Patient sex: M
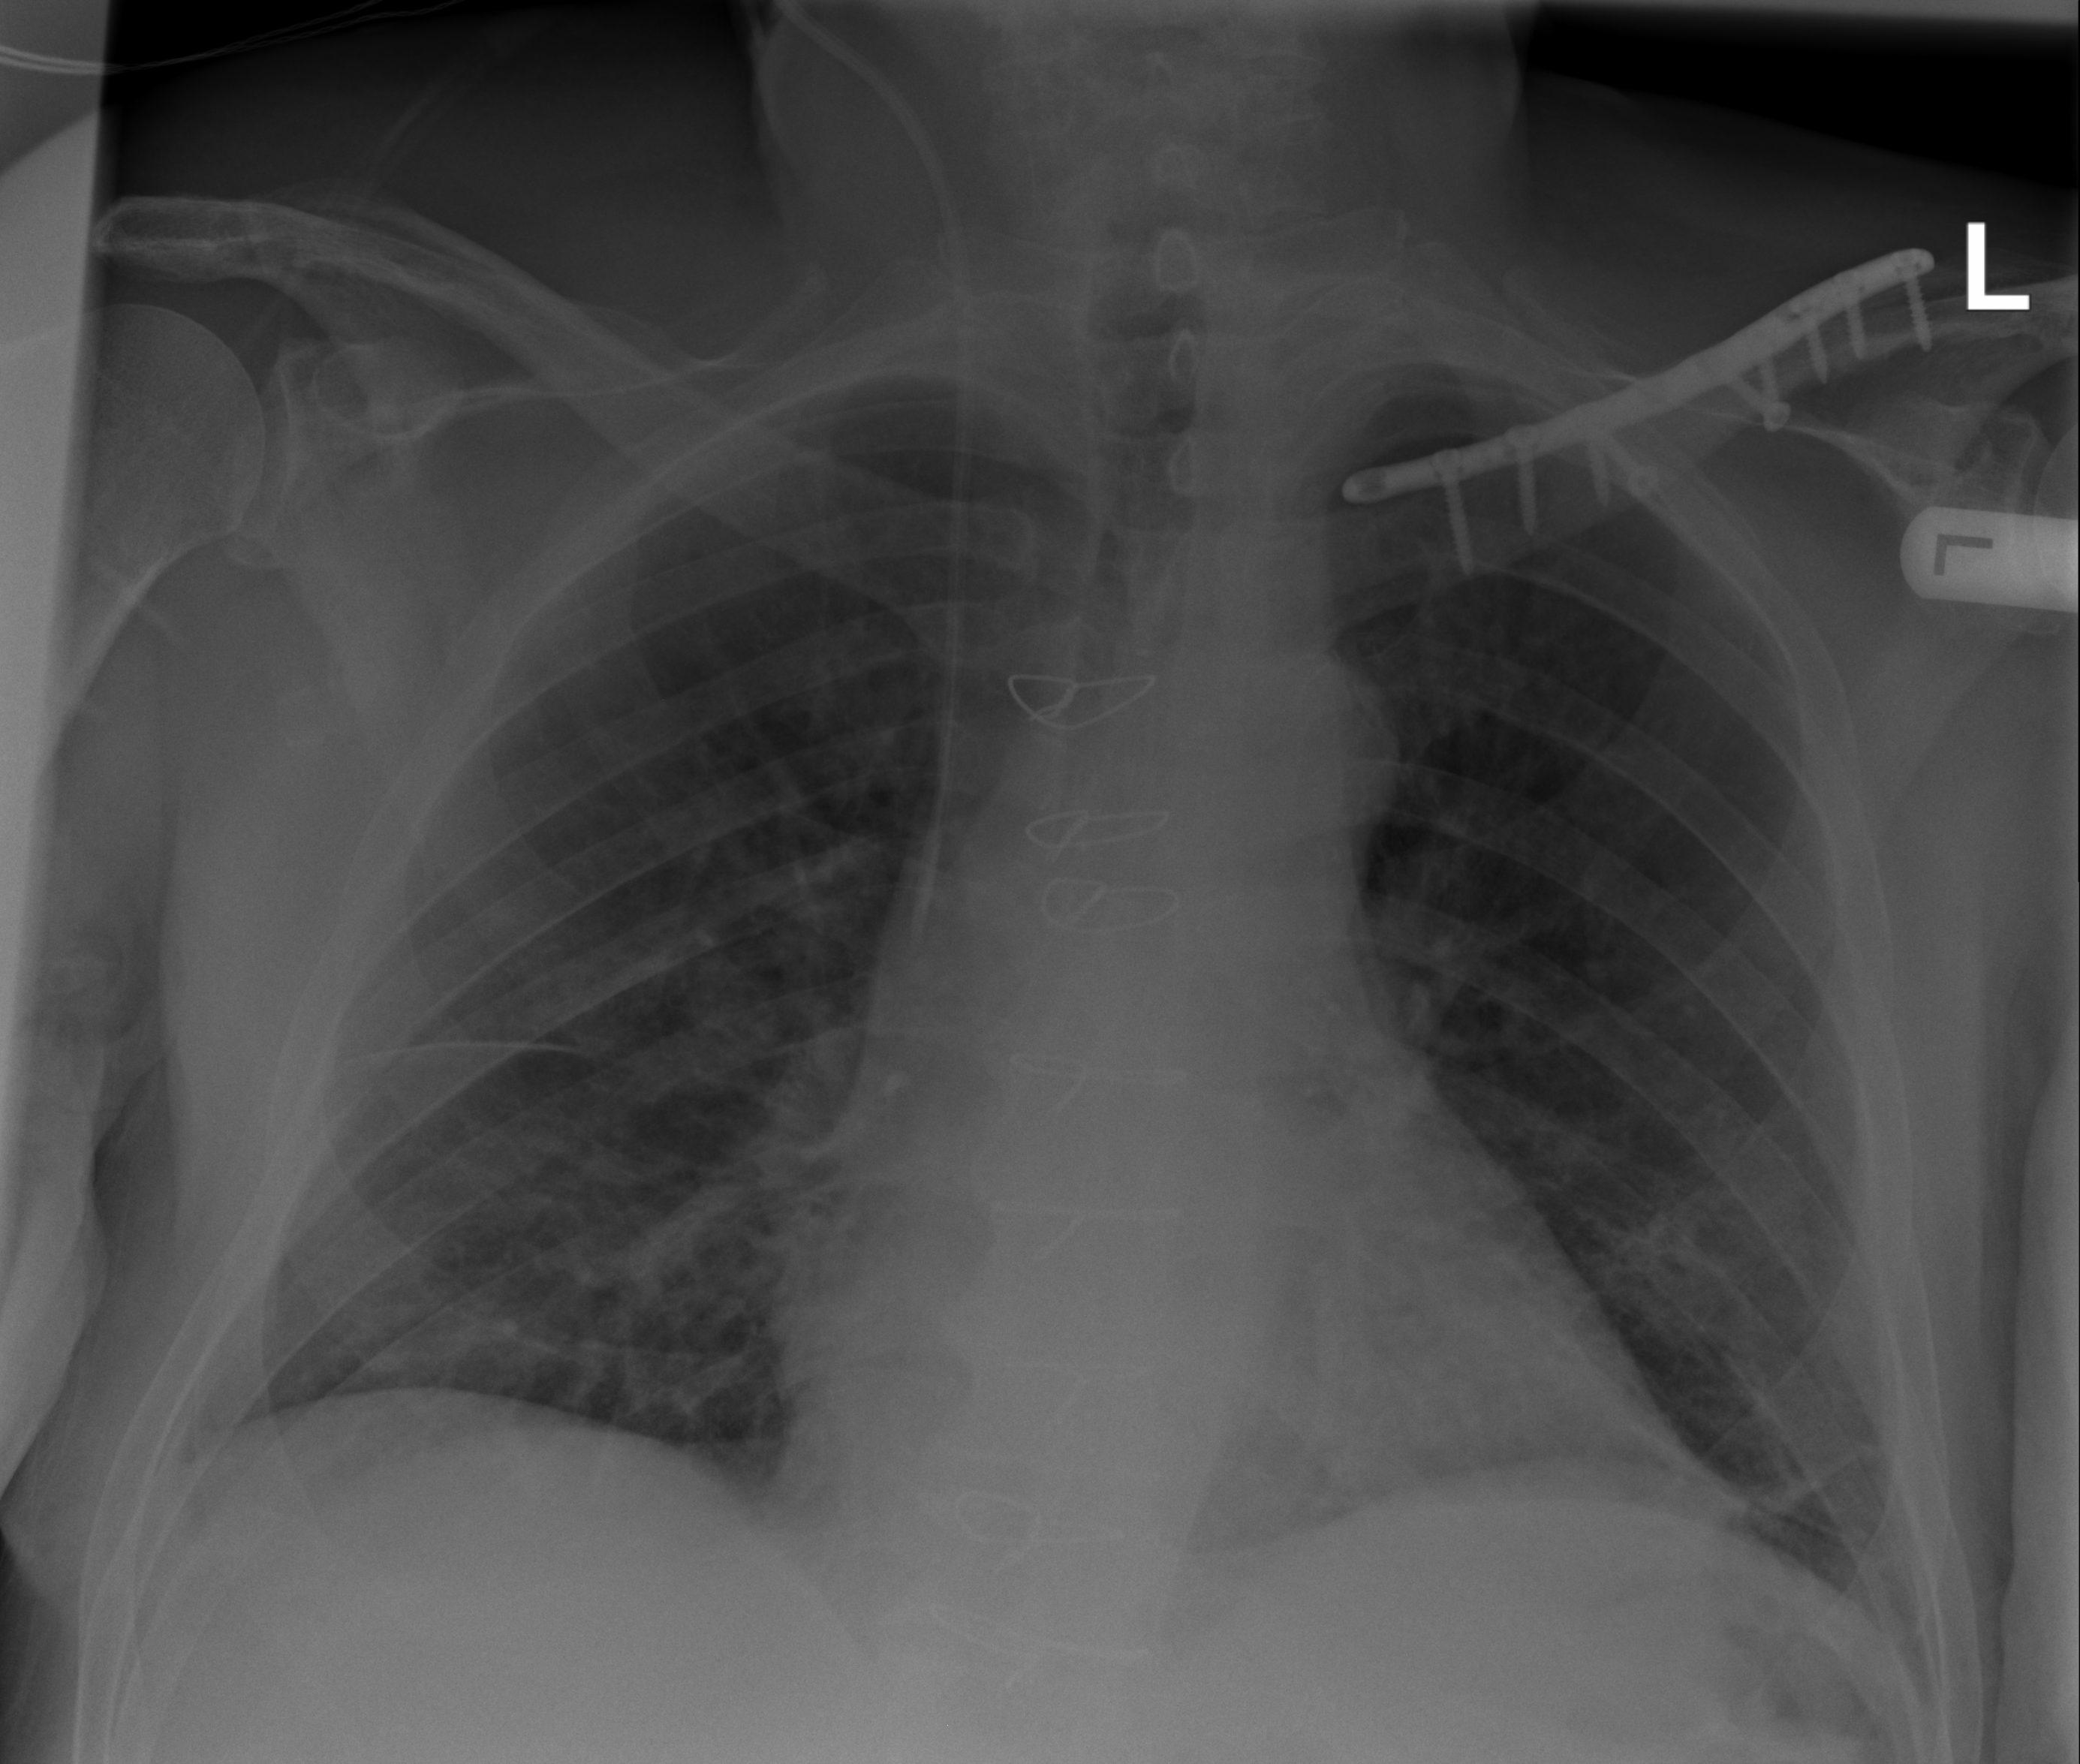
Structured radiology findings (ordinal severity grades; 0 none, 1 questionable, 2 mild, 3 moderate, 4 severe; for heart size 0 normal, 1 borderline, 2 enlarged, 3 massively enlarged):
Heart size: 0
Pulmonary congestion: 0
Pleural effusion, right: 0
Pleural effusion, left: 0
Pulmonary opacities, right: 0
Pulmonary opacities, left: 0
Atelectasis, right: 2
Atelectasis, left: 2